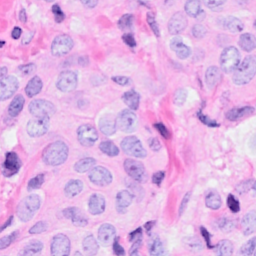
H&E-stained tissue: Breast